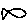
Label: fish